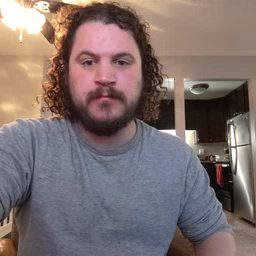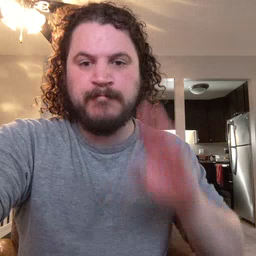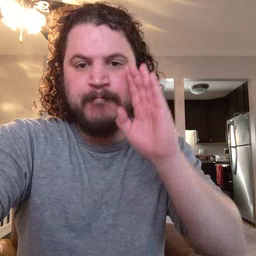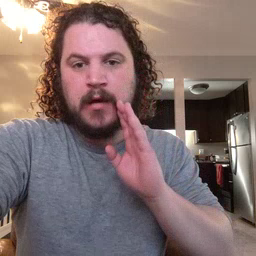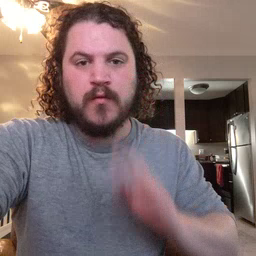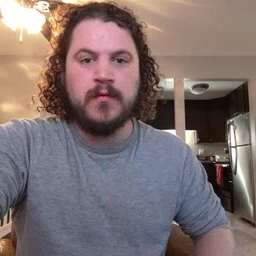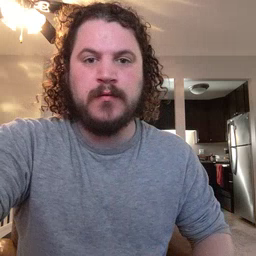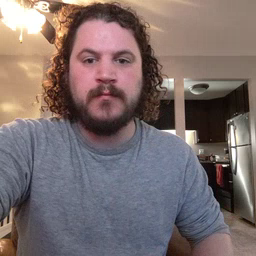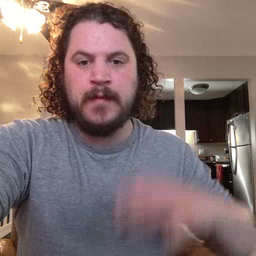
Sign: brown